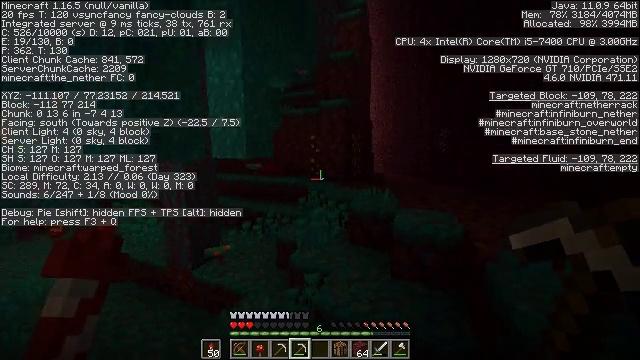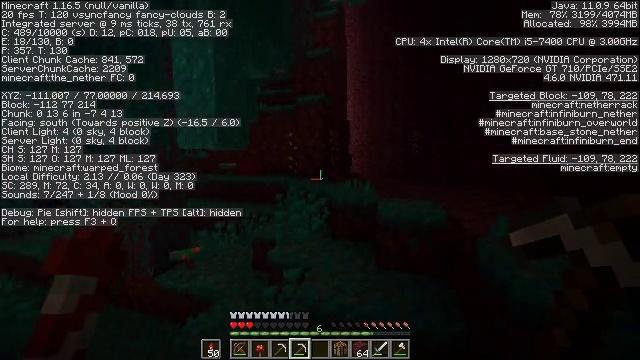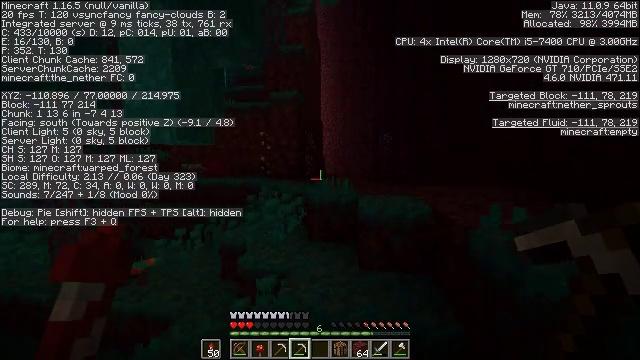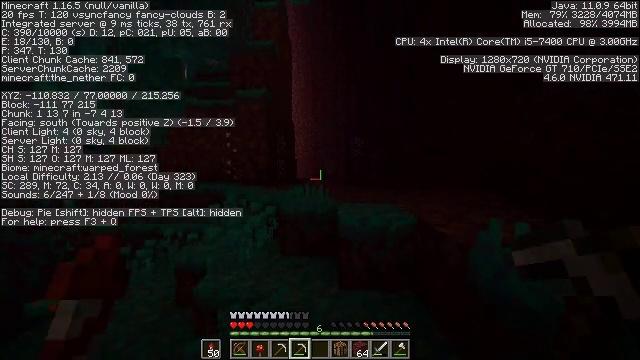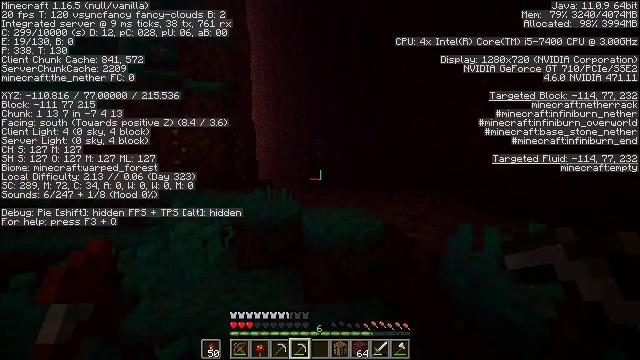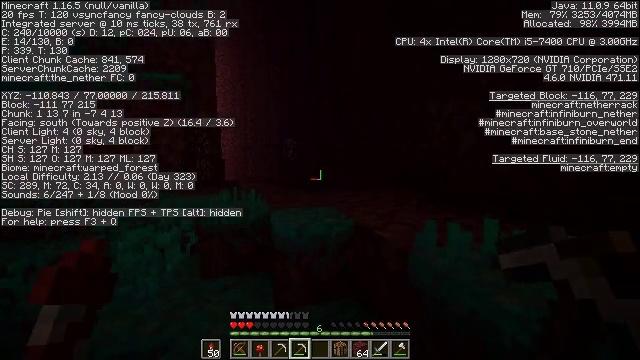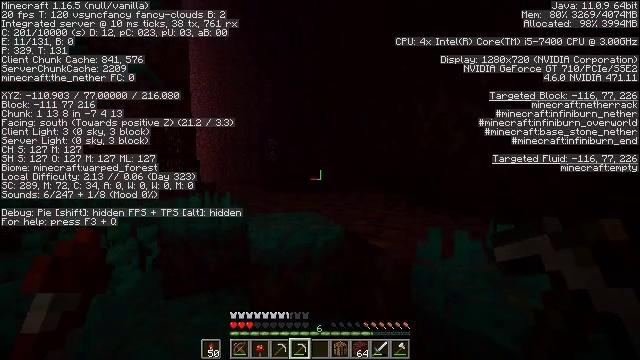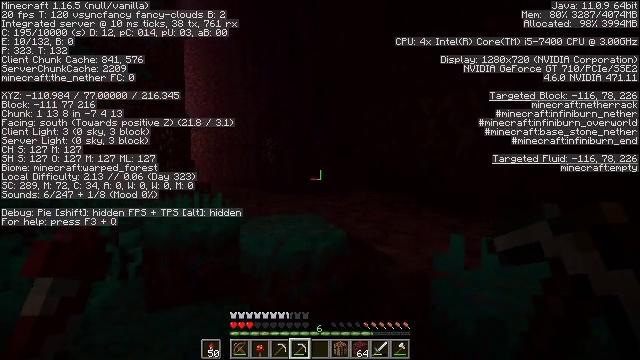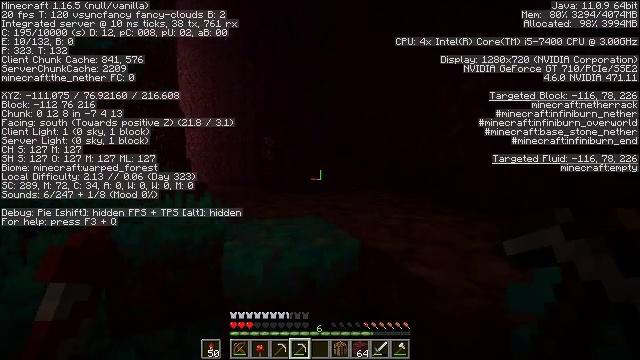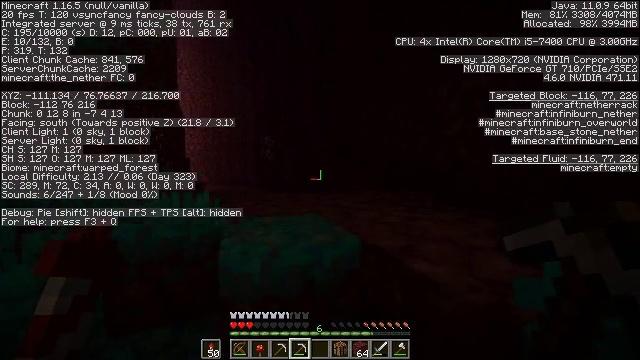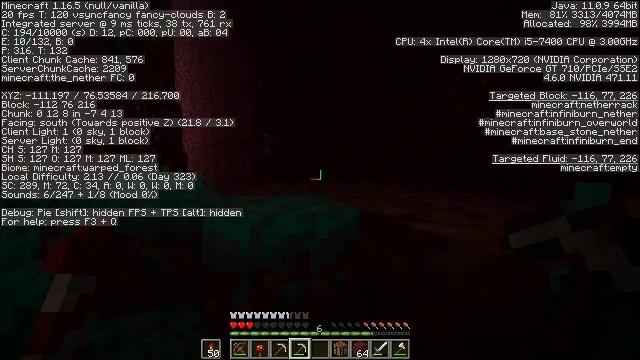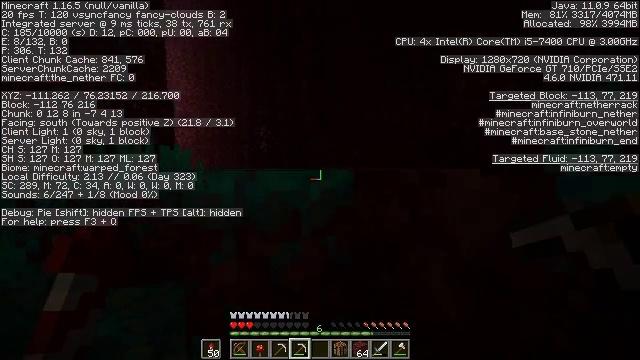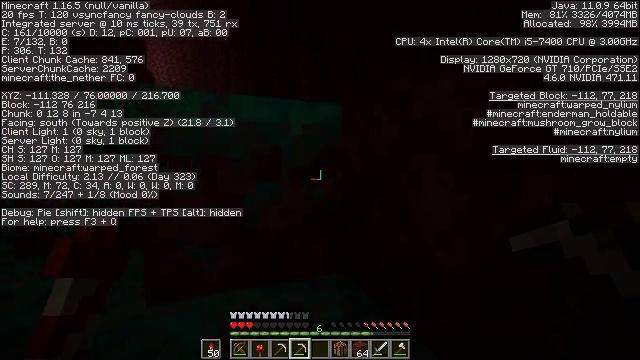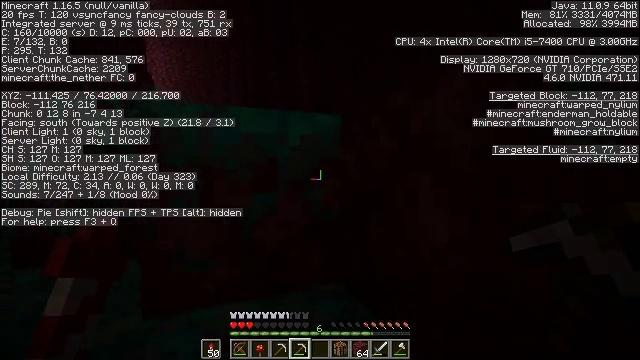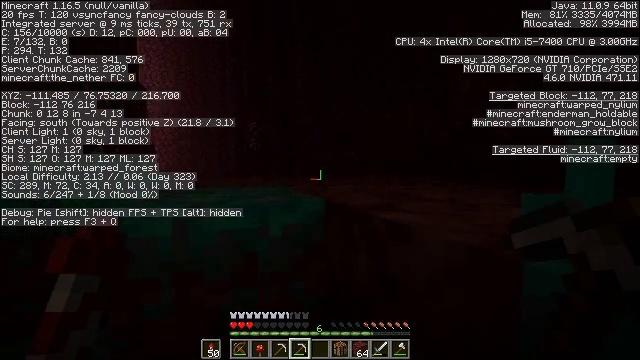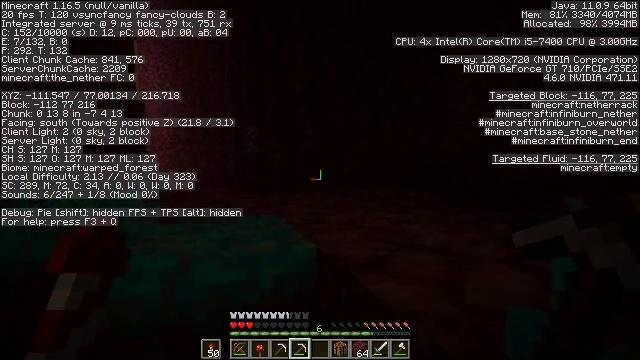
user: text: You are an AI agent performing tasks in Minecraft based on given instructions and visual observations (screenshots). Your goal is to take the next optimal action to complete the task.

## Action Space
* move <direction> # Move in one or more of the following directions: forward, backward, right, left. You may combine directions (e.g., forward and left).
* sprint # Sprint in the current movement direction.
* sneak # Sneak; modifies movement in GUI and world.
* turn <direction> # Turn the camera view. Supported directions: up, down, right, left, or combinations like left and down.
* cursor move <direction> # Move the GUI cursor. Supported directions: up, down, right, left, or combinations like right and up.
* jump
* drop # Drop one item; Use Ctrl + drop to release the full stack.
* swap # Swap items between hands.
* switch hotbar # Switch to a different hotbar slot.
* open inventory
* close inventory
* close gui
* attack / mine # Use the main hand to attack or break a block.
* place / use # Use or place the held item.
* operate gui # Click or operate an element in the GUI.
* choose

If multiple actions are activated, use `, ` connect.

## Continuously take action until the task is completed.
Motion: motion action
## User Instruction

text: Find and mine nether gold ore.
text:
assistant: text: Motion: move forward, turn right and up
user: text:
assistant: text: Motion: move forward, turn right and up
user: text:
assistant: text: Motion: move forward, turn right
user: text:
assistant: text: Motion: move forward, turn right
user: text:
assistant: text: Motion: move forward, turn right
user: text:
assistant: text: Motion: move forward, turn right
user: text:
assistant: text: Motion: move forward
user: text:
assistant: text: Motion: move forward
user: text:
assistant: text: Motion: move forward, jump
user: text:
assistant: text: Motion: move forward, jump
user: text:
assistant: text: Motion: move forward, jump
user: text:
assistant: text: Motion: move forward, jump
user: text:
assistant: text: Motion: move forward, jump
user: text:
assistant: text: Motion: move forward, jump
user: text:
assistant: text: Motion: move forward, jump
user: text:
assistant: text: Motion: move forward, jump
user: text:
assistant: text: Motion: move forward, jump
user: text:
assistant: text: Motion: move forward, jump
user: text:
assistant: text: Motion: move forward, jump
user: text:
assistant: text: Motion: move forward, turn left, jump
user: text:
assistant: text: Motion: move forward, turn left and down, jump
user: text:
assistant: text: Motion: move forward, turn left and down, jump
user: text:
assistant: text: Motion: move forward, turn left and down, jump
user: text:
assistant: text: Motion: move forward, turn left, jump
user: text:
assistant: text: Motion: move forward, sprint, turn left, jump
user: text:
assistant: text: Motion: move forward, sprint, turn left, jump
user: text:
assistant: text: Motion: move forward, sprint, jump
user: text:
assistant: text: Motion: move forward, sprint, jump
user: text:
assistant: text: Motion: move forward, sprint, jump
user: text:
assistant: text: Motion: move forward, sprint, jump